Question: I am rendering point sprites (using OpenGL ES 2.0 on iOS) as a user's drawing strokes. I am storing these points in vertex buffer objects such that I need to perform depth testing in order for the sprites to appear in the correct order when they're submitted for drawing.
I'm seeing an odd effect when rendering these drawing strokes, as shown by the following screenshot:

Note the background-coloured 'border' around the edge of the blue stroke, where it is drawn over the green. The user drew the blue stroke after the green stroke, but when the VBOs are redrawn the blue stroke gets drawn first. When it comes to draw the green stroke, depth testing kicks in and sees that it should be behind the blue stroke, and so does this, with success. It appears to me to be some kind of blending issue, or to do with incorrectly calculating the colour in the fragment shader? The edges of all strokes should be transparent, however it appears that the fragment shader combines it with the background texture when processing those fragments.
In my app I have created a depth renderbuffer and called 'glEnable(GL_DEPTH_TEST)' using 'glDepthFunc(GL_LEQUAL)'. I have experimented with 'glDepthMask()' to no avail. Blending is set to 'glBlendFunc(GL_ONE, GL_ONE_MINUS_SRC_ALPHA)', and the point sprite colour uses premultiplied alpha values. The drawing routine is very simple:
- - - - -
Here is some code from the drawing routine.
Setup state prior to drawing:
'''
glDisable(GL_DITHER);
glEnable(GL_BLEND);
glBlendFunc(GL_ONE, GL_ONE_MINUS_SRC_ALPHA);
glEnable(GL_DEPTH_TEST);
glDepthFunc(GL_LEQUAL);
'''
Drawing routine:
'''
[drawingView setFramebuffer:drawingView.scratchFramebuffer andClear:YES];
glUseProgram(programs[PROGRAM_TEXTURE]);
[self drawTexture:[self textureForBackgroundType:self.backgroundType]];
glUseProgram(programs[PROGRAM_POINT_SPRITE]);
// ...
// Draw all VBOs containing point sprite data
// ...
[drawingView setFramebuffer:drawingView.defaultFramebuffer andClear:YES];
glUseProgram(programs[PROGRAM_TEXTURE]);
[self drawTexture:drawingView.scratchTexture];
[drawingView presentFramebuffer:drawingView.defaultFramebuffer];
'''
Thanks for any help.
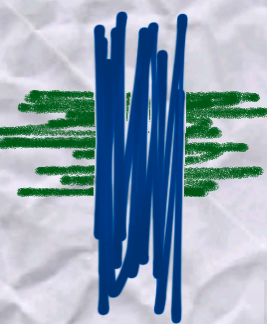
Answer: If you want to draw non opaque geometries you have to z-sort them from back to front. This has been the only way to get a proper blending for many years. These days there are some algorithms for order independent transparency like Dual Depth Peeling but they are not applicable to iOS.